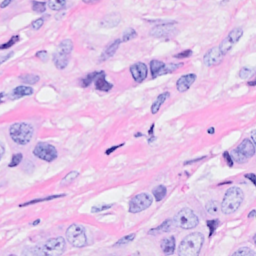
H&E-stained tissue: Breast